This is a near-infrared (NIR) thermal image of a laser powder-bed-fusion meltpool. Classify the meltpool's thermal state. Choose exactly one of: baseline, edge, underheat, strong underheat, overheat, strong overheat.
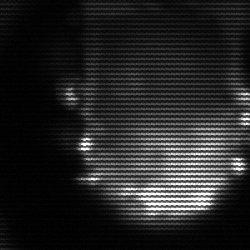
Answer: baseline